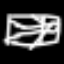
Label: bed